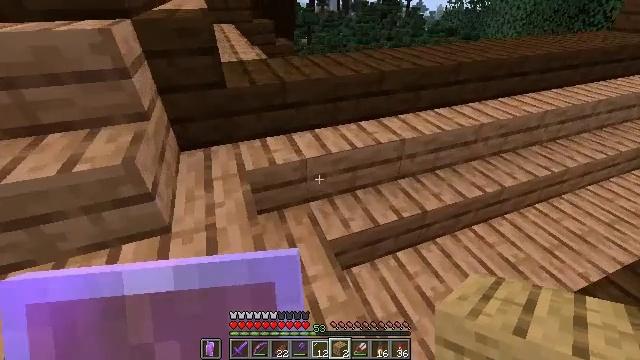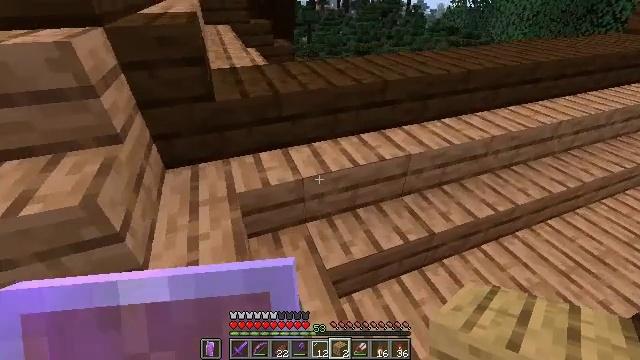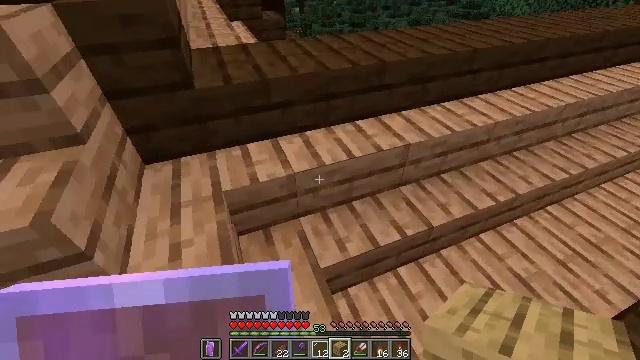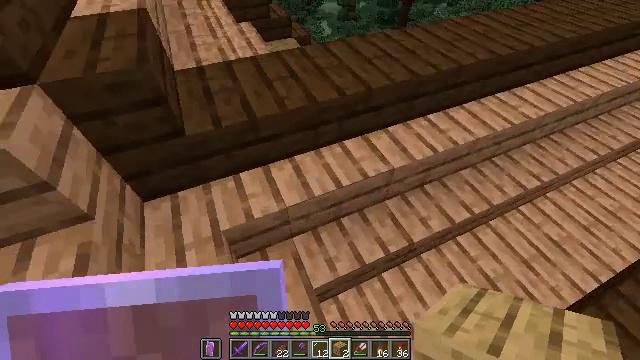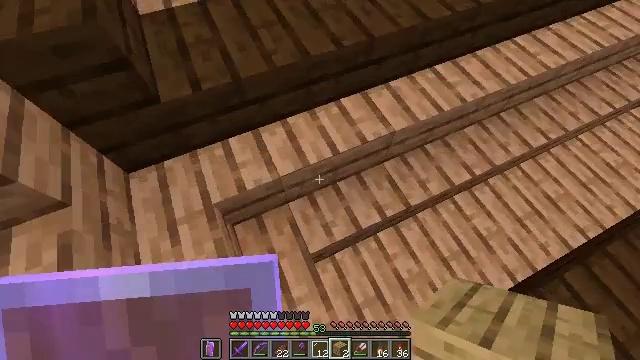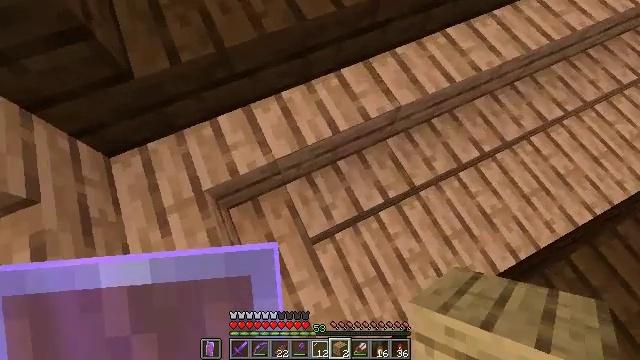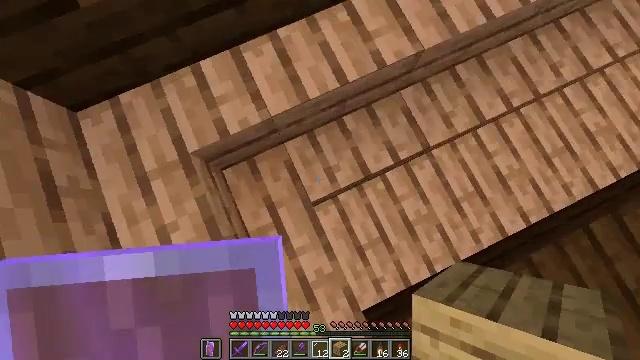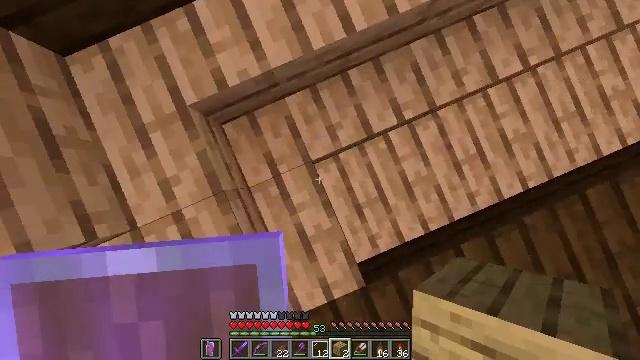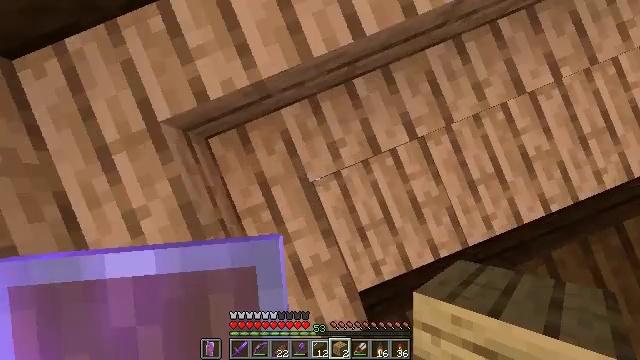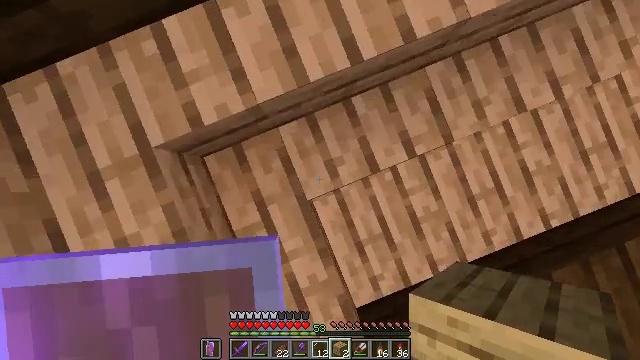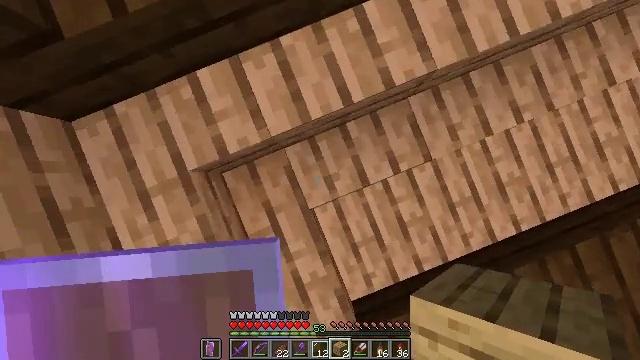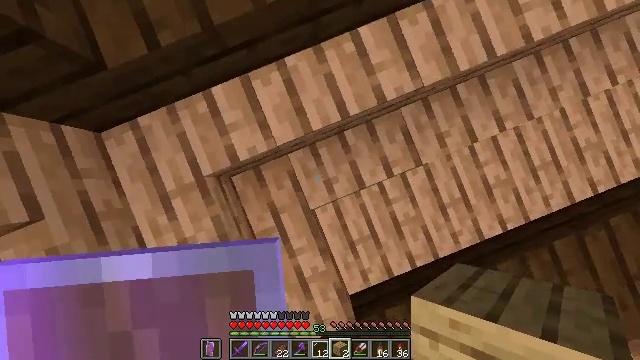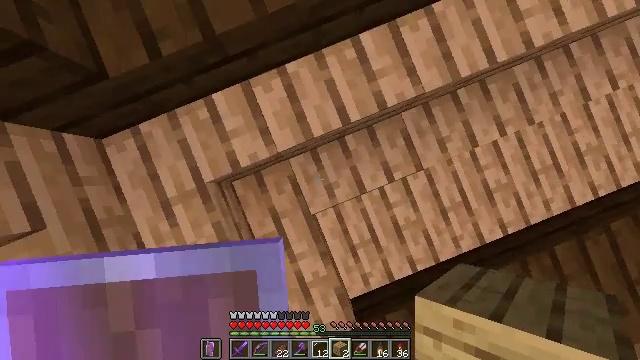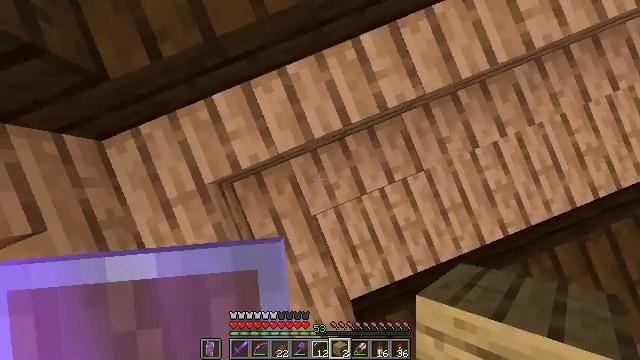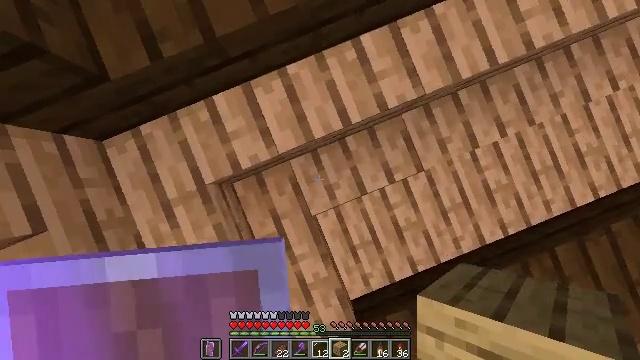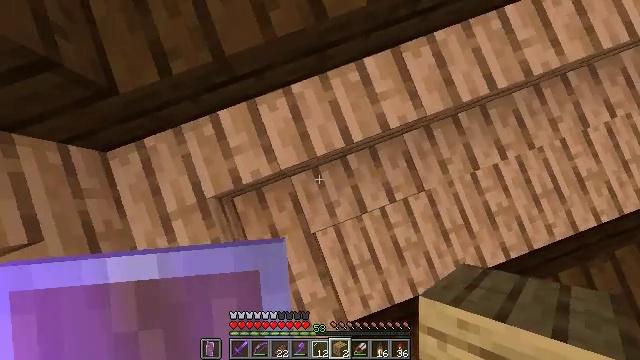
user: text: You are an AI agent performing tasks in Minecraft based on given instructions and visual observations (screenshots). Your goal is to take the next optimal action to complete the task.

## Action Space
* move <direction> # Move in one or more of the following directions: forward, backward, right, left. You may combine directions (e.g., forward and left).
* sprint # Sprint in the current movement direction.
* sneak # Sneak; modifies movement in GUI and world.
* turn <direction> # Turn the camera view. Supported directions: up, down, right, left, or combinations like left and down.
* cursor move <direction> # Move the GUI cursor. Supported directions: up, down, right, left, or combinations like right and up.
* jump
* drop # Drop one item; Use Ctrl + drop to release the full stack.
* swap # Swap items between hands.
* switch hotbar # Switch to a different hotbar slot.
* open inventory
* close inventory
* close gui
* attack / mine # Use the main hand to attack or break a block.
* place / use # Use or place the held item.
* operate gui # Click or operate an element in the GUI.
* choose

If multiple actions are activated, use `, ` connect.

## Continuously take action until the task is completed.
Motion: motion action
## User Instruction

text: Harvest jungle planks from a wall or floor.
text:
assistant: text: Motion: move forward
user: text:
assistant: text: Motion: move forward, turn right and down
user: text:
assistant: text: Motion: move forward, turn right and down
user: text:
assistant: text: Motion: move forward, turn right and down
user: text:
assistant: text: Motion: move forward, turn down
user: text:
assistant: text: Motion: move forward, turn down
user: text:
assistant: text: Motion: turn left and down
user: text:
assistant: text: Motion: turn left and down
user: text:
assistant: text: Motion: no_op
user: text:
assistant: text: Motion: no_op
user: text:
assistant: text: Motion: no_op
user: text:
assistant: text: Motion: no_op
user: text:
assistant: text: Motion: no_op
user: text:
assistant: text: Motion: no_op
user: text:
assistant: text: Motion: turn left and up
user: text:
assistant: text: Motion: move forward, turn left and up
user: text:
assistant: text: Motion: move forward, turn left and up
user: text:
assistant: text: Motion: move forward, turn left and up
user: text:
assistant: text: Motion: move forward, turn up
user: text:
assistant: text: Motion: move forward
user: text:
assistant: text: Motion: no_op
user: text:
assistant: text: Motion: no_op
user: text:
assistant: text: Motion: no_op
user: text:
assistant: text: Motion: no_op
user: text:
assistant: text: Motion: no_op
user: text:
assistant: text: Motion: no_op
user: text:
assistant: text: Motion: turn left and down
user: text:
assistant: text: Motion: turn left and down
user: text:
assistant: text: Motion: move forward, turn left and down
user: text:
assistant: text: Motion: move forward, turn down